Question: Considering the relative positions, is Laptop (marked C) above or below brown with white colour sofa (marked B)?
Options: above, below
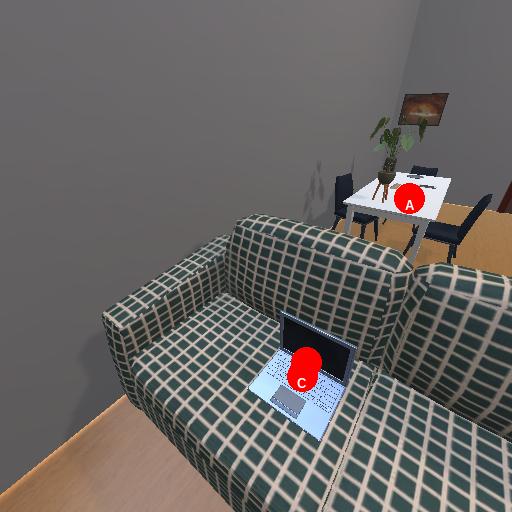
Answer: above